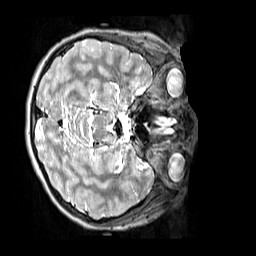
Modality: T2w
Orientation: axial
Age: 10
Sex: female
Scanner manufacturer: siemens
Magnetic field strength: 3 T
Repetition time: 3.2 s
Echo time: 0.408 s